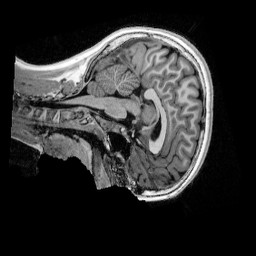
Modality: UNIT1_denoised
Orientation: sagittal
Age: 11
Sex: female
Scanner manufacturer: siemens
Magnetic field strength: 3 T
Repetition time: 4 s
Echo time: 0.00303 s